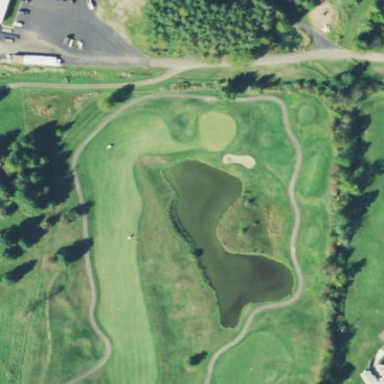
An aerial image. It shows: Picturesque scene of golf course with lateral water hazard.